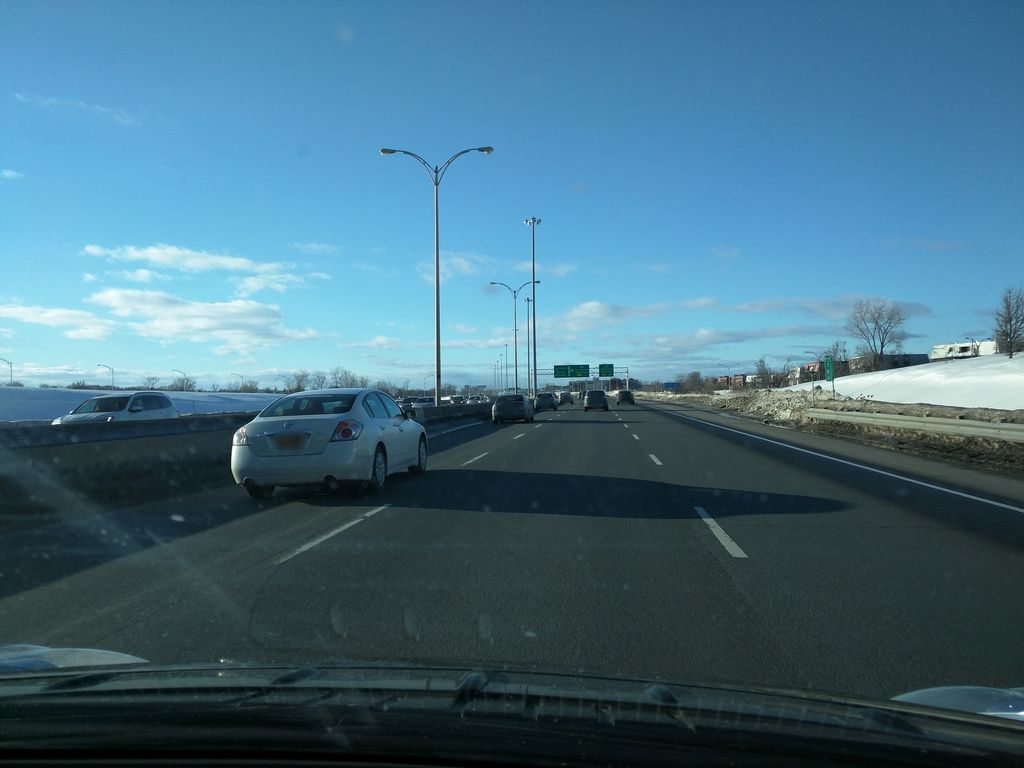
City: montreal